Chest X-ray:
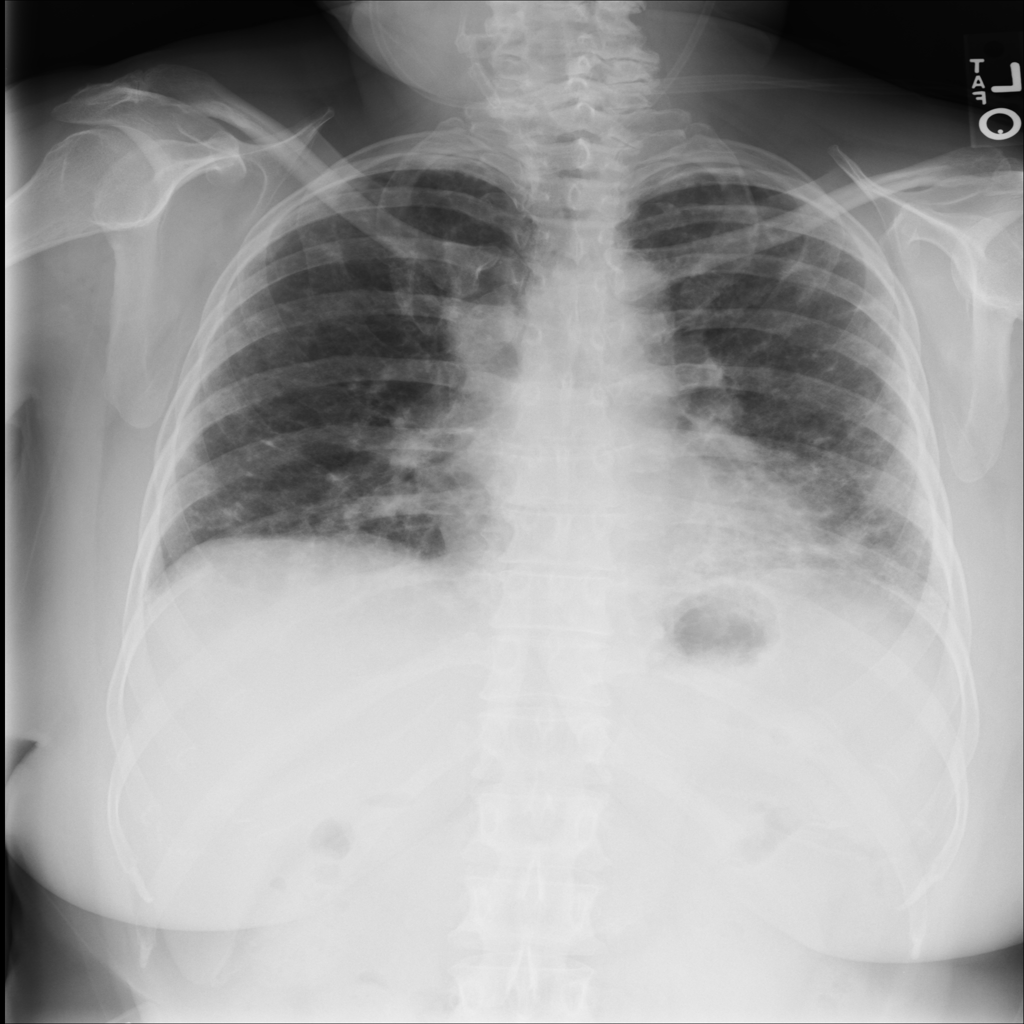
Findings: Fibrosis, Emphysema, Consolidation, Nodule
No abnormal finding: no